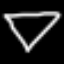
Label: diamond